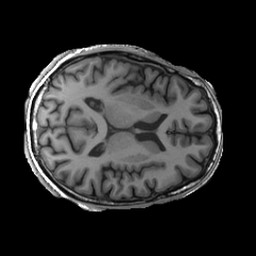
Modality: T1w
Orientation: axial
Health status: ill
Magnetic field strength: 3 T